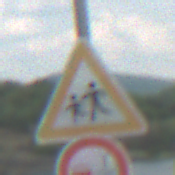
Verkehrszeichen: KinderRechts
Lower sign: VerbotUeberholenEinspurigeFahrzeuge
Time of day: MorningAfternoon
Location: Outdoor (Nature)
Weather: PartlyCloudy
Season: NotSpecified
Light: Natural